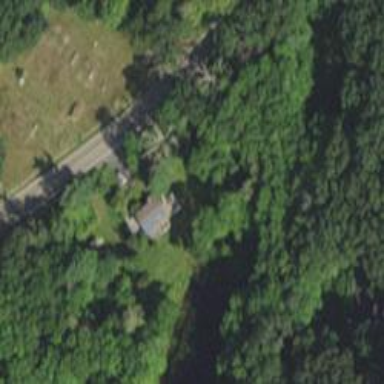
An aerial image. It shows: Cemetery with historical significance.